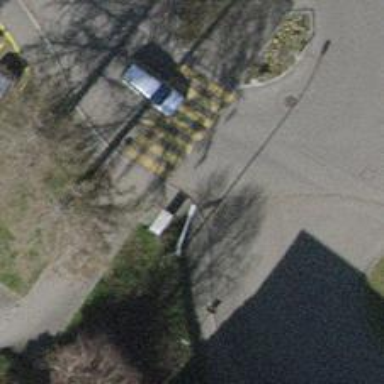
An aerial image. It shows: Marked crossing with pedestrian island.